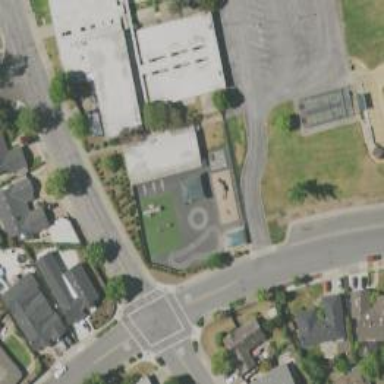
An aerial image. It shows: Kindergarten.